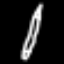
Label: pencil